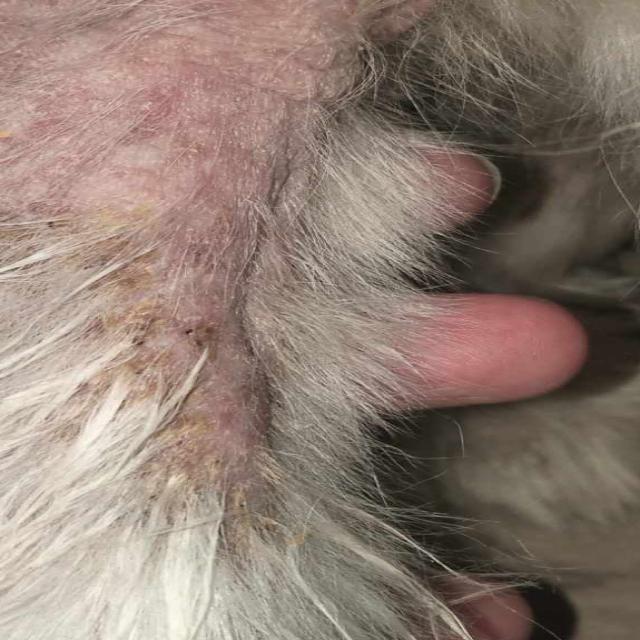
Canine demodicosis (Demodex mange) — caused by Demodex canis mites. Presents with alopecia, follicular papules, pustules, and comedones. Often localized on face and forelimbs.